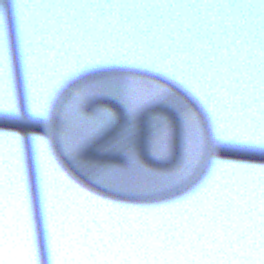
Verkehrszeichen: EndeGeschwindigkeit20
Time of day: SunriseSunset
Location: Outdoor (Urban)
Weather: Clear
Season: NotSpecified
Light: Natural